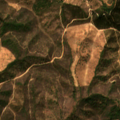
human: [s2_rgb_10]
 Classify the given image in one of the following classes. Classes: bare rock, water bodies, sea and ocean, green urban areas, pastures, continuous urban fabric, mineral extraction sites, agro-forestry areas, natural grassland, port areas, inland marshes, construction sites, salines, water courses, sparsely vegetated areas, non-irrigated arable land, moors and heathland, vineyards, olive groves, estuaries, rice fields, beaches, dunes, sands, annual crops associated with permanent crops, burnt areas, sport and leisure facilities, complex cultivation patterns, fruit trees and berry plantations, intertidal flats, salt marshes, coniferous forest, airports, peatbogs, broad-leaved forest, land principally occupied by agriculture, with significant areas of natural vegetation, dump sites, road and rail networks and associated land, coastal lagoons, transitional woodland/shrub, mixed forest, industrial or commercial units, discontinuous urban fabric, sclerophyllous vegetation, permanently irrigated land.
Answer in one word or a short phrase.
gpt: sclerophyllous vegetation, transitional woodland/shrub